Question: I need to display a NSNumberField that only accepts numbers. Is there some Cocoa-touch equivalent of NSNumberFormatter? If yes, how do I access it (see screenshot below)?

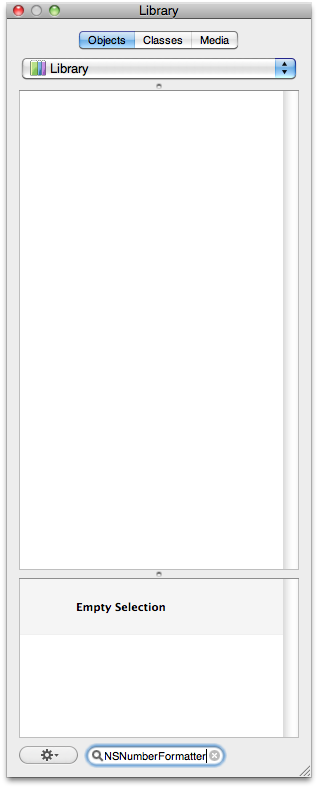
Answer: <URL>.